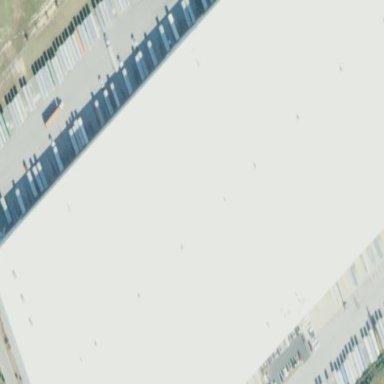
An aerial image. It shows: Warehouse.